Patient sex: M
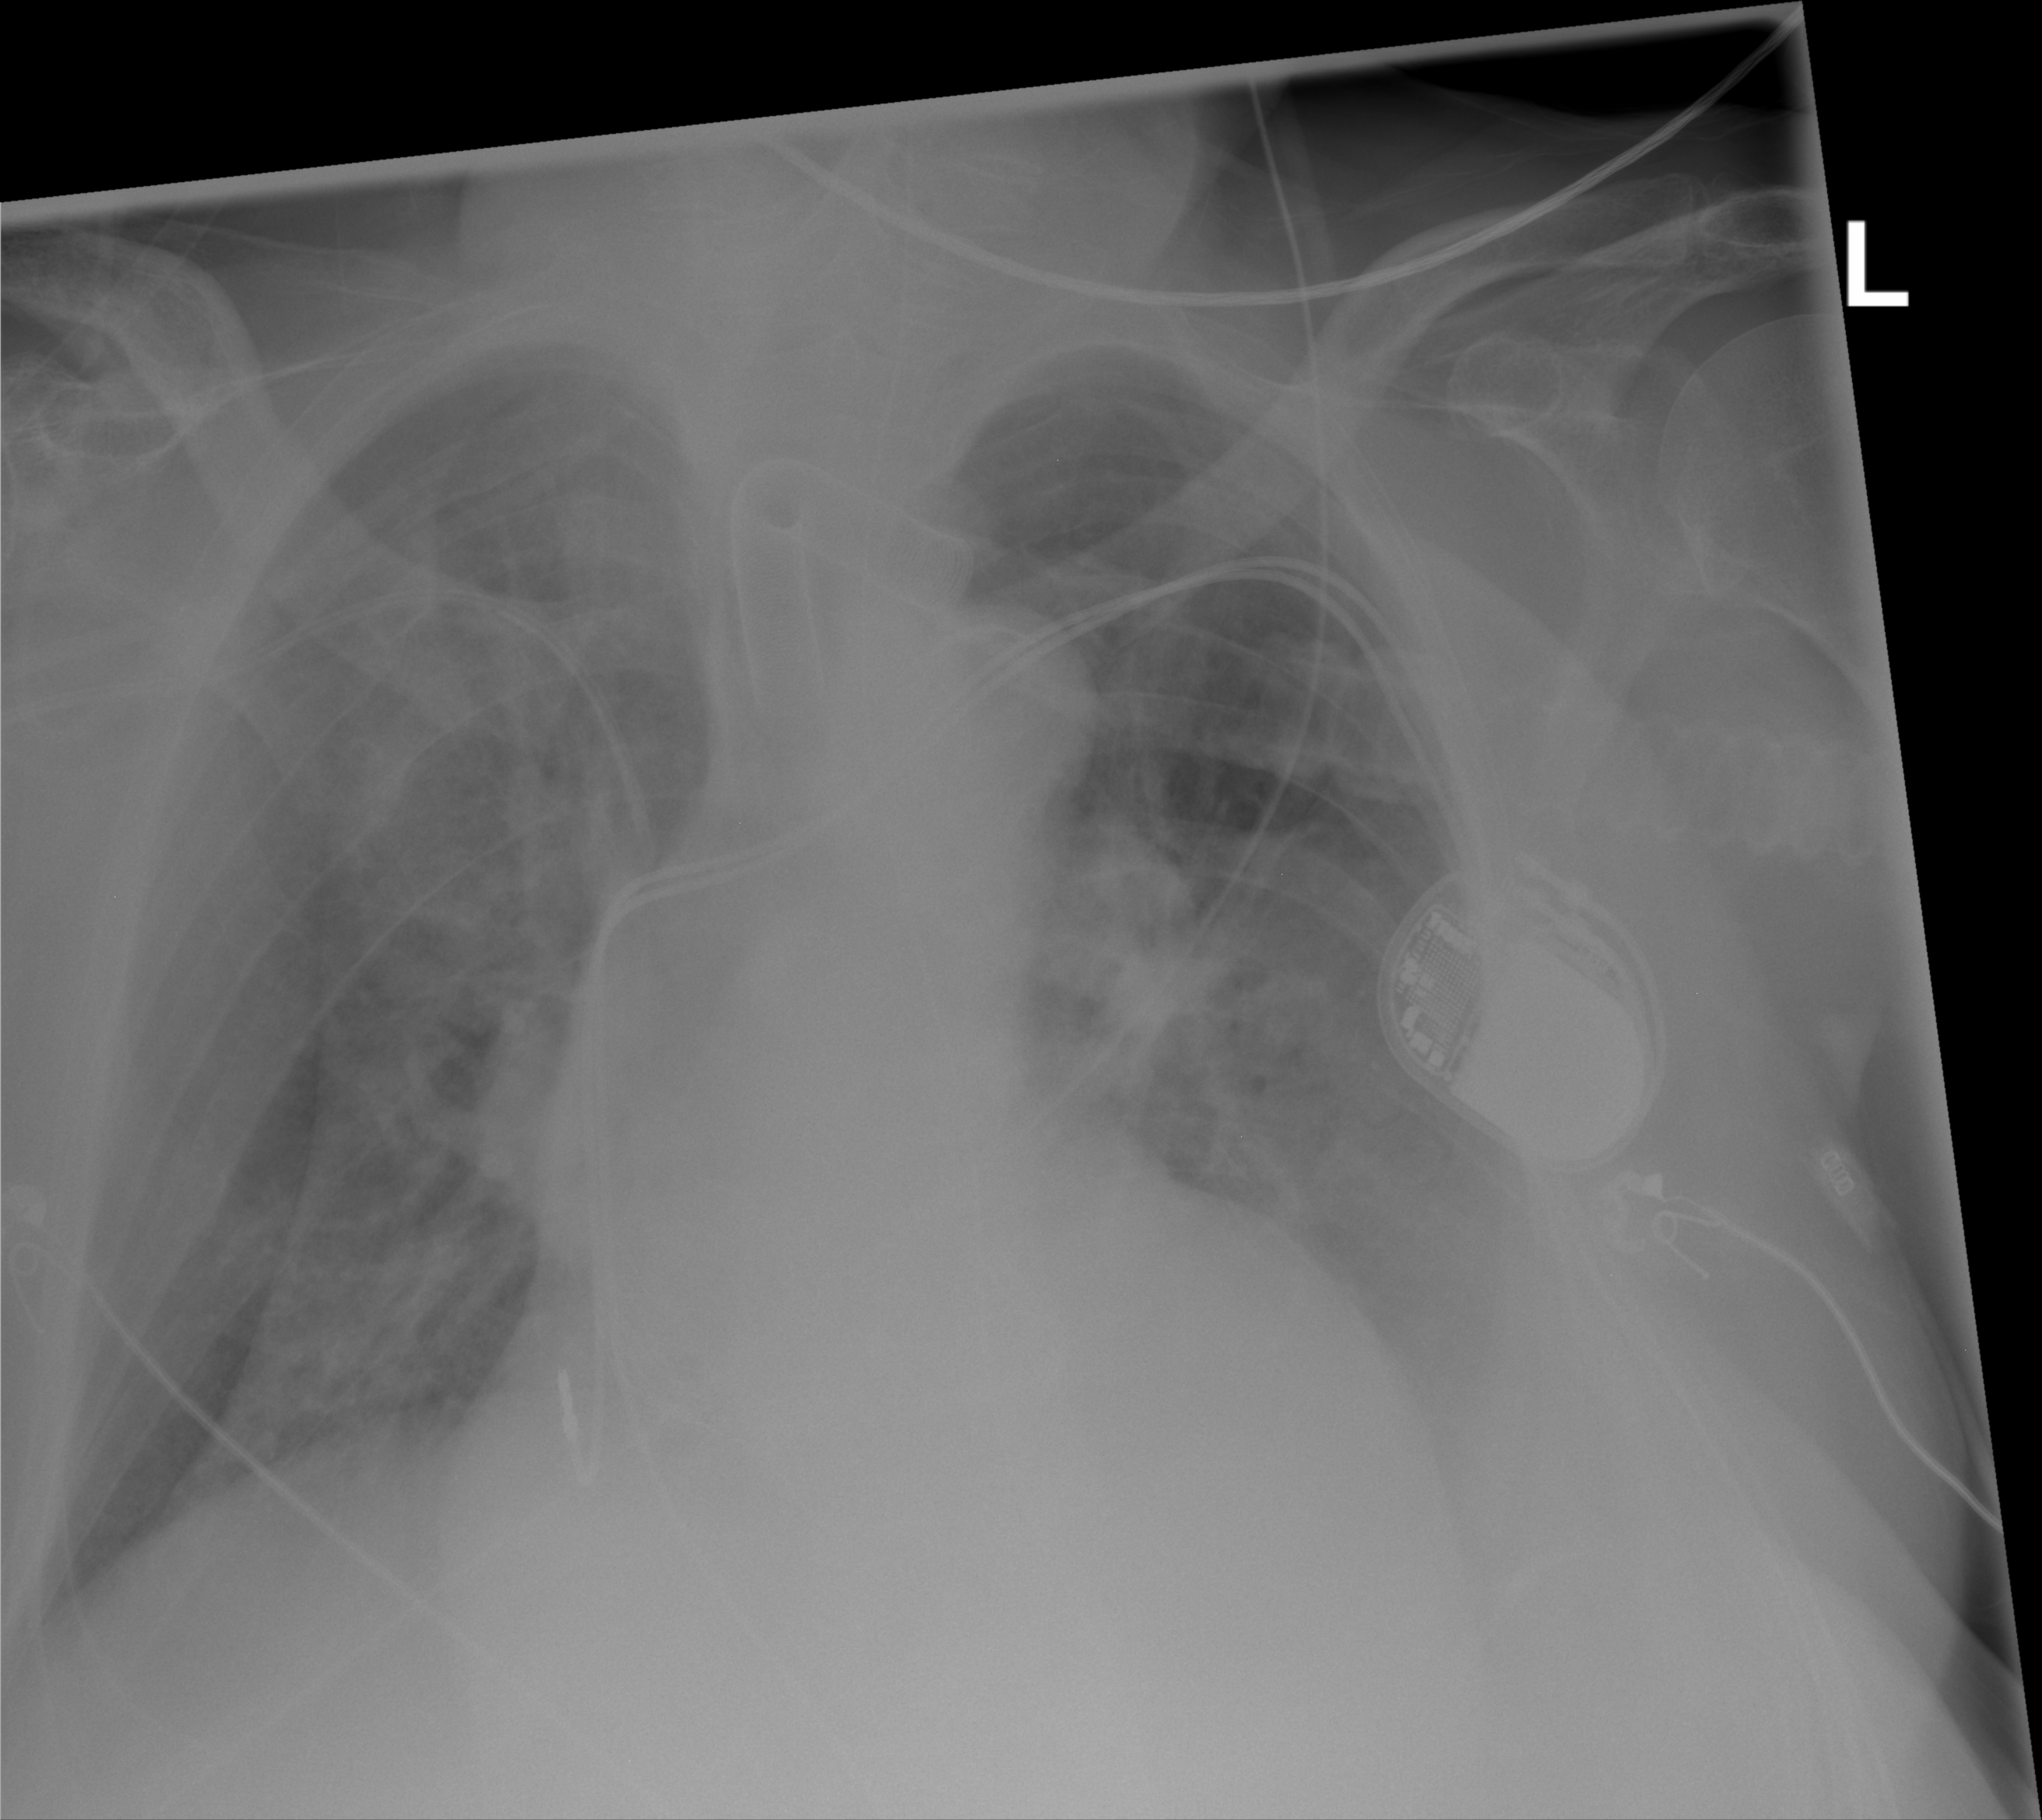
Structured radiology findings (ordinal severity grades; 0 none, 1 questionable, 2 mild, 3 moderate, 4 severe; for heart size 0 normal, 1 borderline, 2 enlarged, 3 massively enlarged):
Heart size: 2
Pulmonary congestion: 0
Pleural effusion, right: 2
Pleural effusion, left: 3
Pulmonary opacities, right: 2
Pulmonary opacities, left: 2
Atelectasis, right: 2
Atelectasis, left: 2